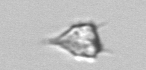
Label: Protoperidinium